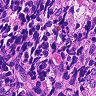
Metastatic tissue present: no